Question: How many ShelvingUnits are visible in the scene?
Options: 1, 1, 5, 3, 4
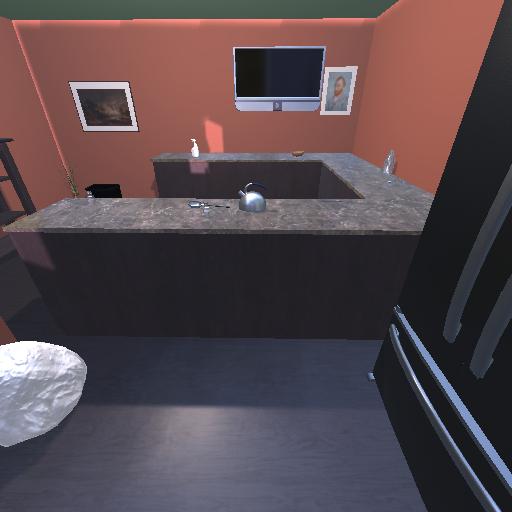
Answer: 1